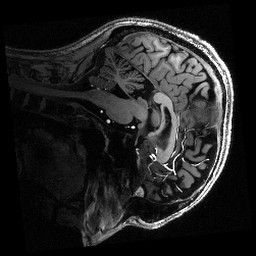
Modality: T1w
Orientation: sagittal
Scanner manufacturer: siemens
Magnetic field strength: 6.98 T
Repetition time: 2.5 s
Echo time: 0.00255 s